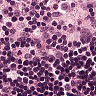
Metastatic tissue present: no